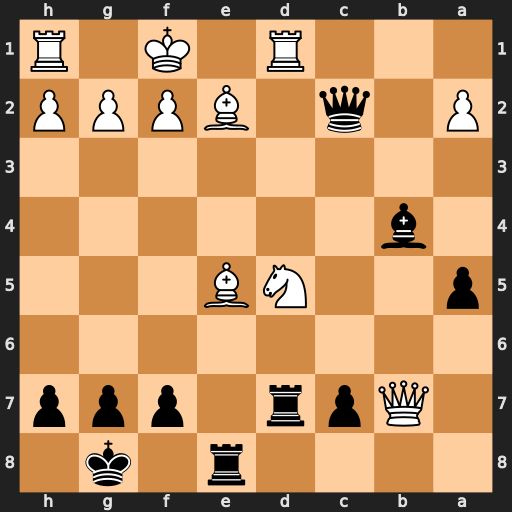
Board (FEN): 4r1k1/1Qpr1ppp/8/p2NB3/1b6/8/P1q1BPPP/3R1K1R
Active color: b
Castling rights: -
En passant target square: -
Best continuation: Rxe5 Qb8+ Bf8